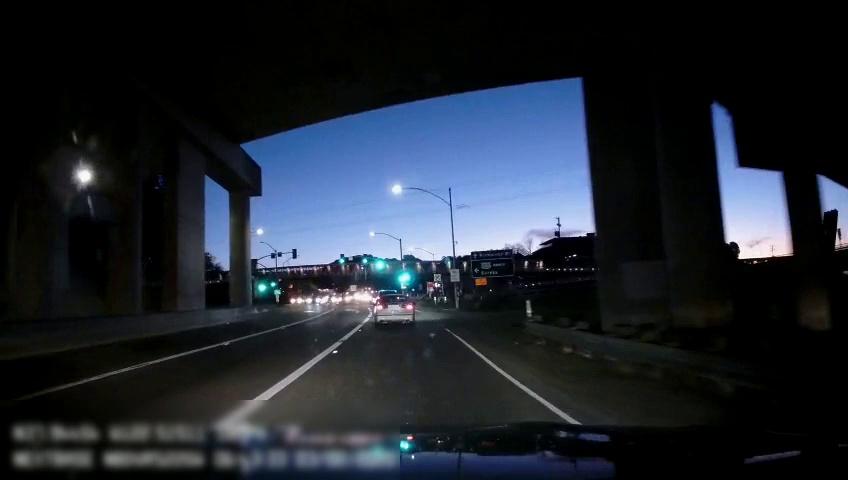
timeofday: Night
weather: Other
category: Drivable Space
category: Vehicles | Car
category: Vehicles | SUV
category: Lanes | Alternate Lane
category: Lanes | Alternate Lane
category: Lanes | Alternate Lane
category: Traffic | Signs
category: Traffic | Signs
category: Traffic | Signs
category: Traffic | Lights
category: Traffic | Signs
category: Traffic | Signs
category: Traffic | Signs
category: Traffic | Signs